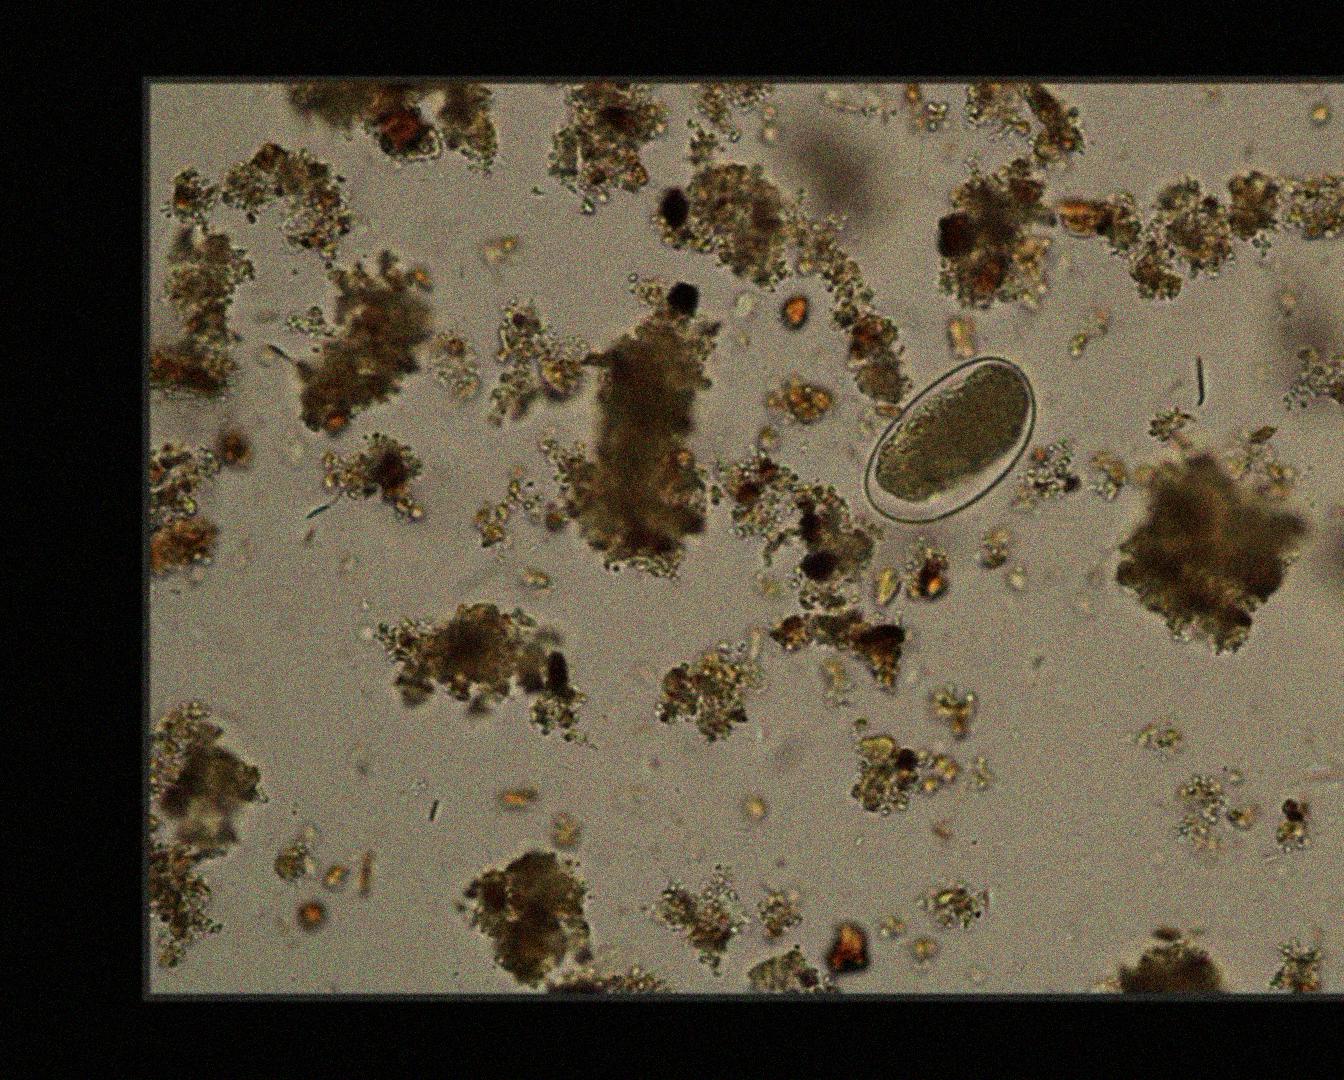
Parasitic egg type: Hookworm egg